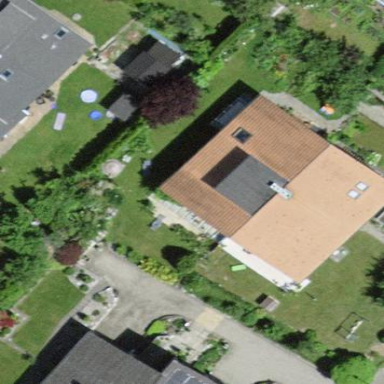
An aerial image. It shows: Simple house.